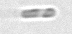
Label: Bacillariophyceae